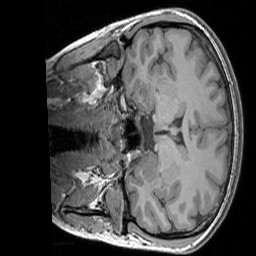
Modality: T1w
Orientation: coronal
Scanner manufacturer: siemens
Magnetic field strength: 3 T
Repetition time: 1.83 s
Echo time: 0.00303 s